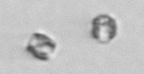
Label: Thalassiosira_sp_aff_mala